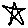
Label: star